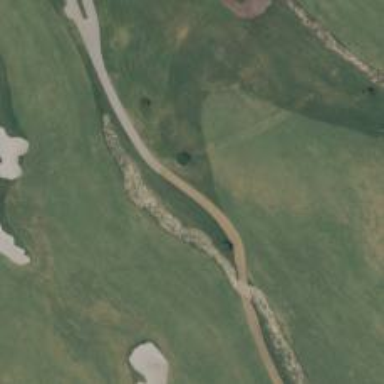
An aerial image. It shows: Path designated for golf carts.